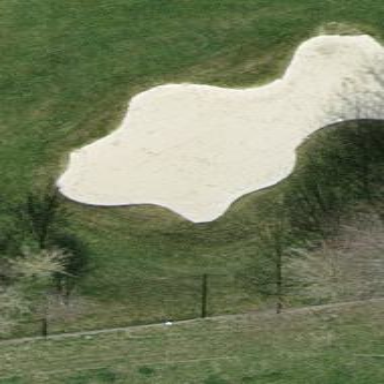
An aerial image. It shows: Sandy area is golf bunker.